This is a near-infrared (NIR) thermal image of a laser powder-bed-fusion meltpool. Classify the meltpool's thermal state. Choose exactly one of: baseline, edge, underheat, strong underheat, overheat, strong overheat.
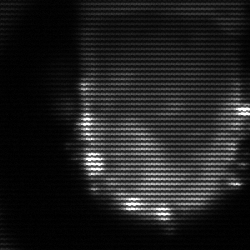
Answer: baseline